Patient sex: M
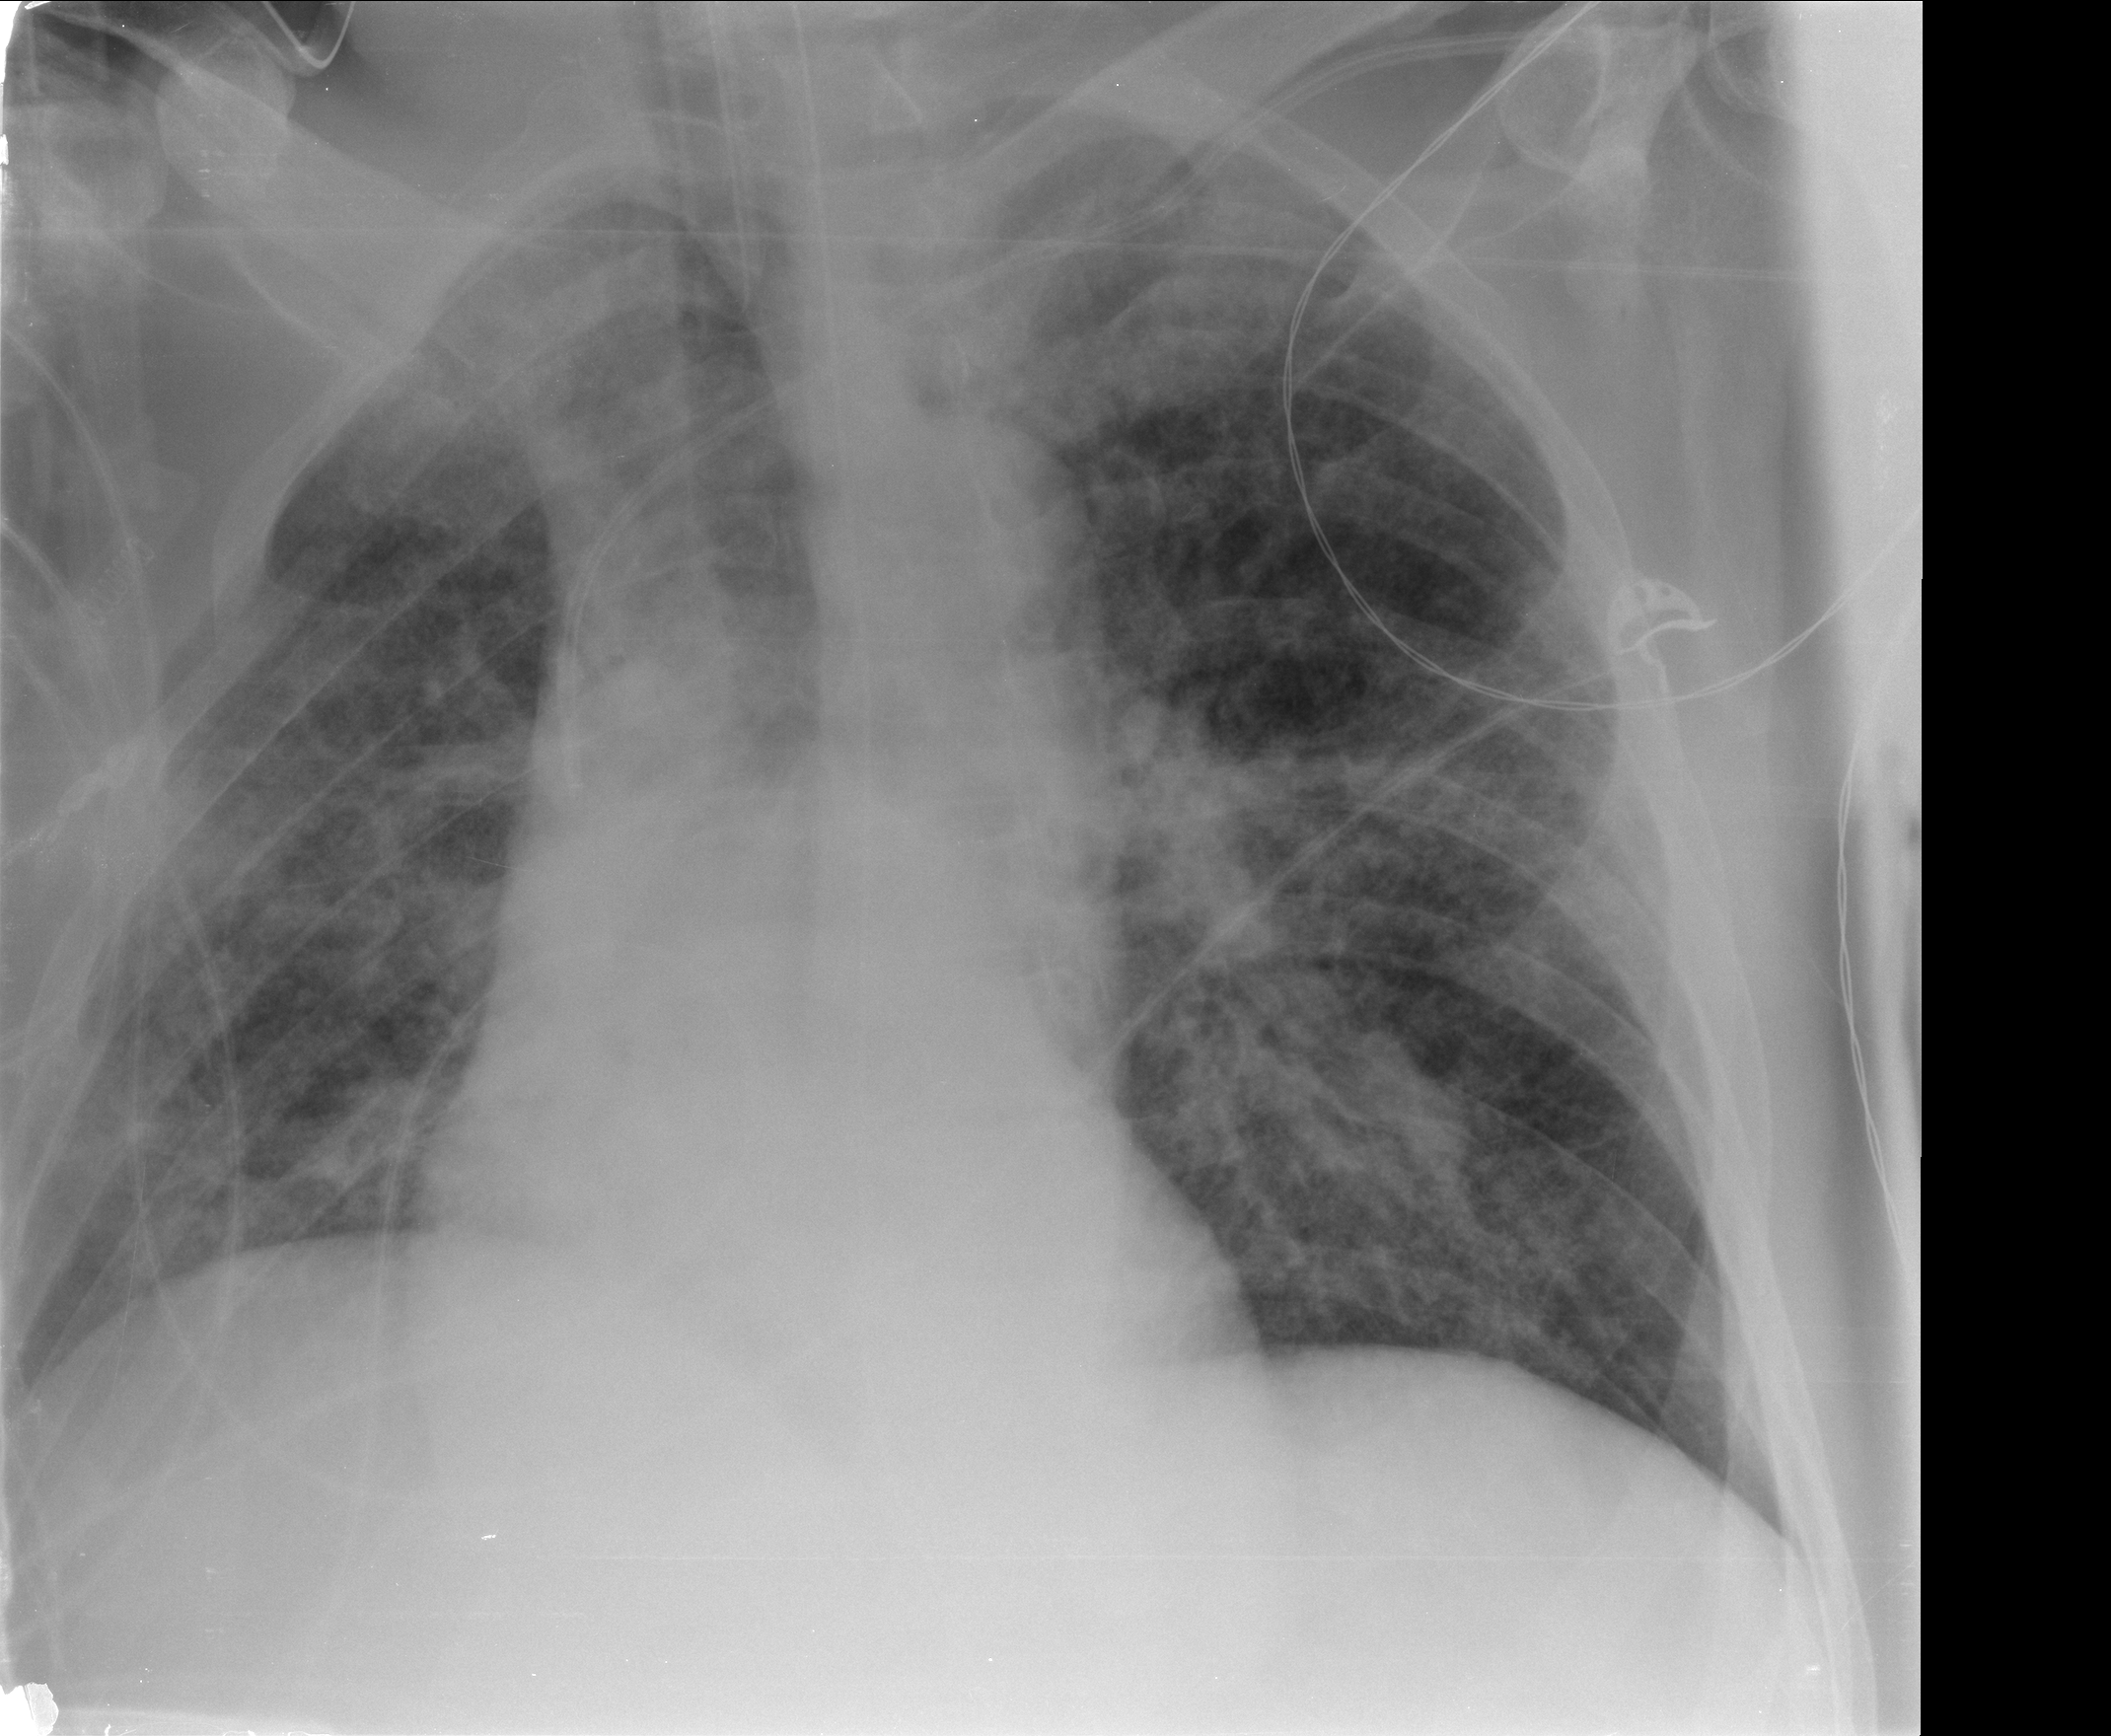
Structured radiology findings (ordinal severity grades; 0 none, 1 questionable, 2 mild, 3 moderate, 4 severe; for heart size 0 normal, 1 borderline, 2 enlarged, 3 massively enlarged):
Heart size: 0
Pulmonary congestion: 2
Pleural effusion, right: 0
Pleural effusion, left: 0
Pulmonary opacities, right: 3
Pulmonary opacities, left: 3
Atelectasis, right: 0
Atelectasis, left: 0